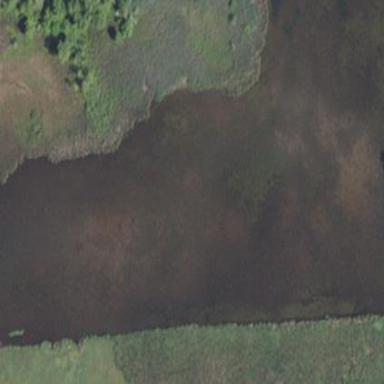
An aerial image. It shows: Pond surrounded by natural water.